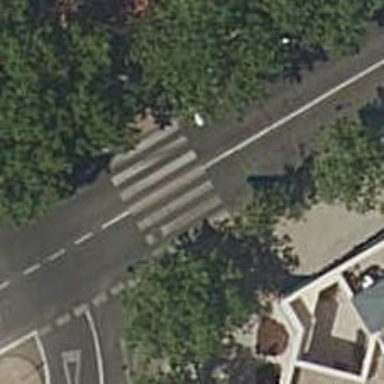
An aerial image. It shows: Pedestrian crossing with zebra markings on the footway.